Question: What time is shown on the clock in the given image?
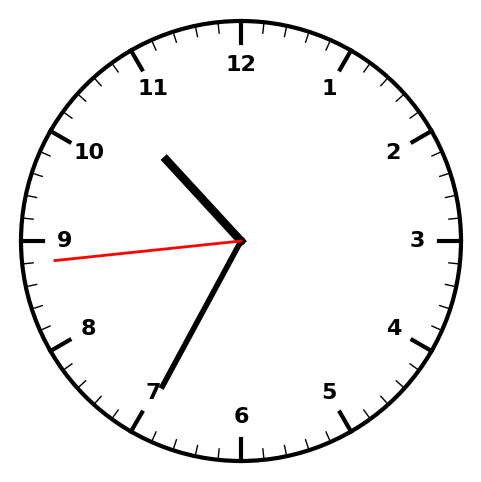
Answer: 10:34:44